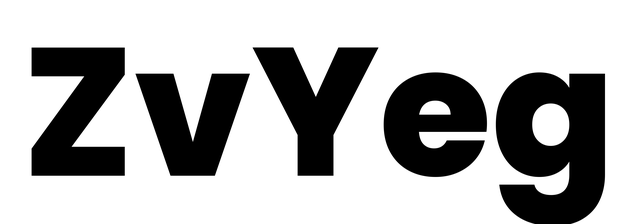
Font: Poppins-ExtraBold